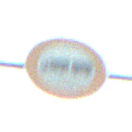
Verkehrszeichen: VerbotLastkraftwagenMitAnhaenger
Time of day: SunriseSunset
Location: Outdoor (Suburban)
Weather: PartlyCloudy
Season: NotSpecified
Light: Natural